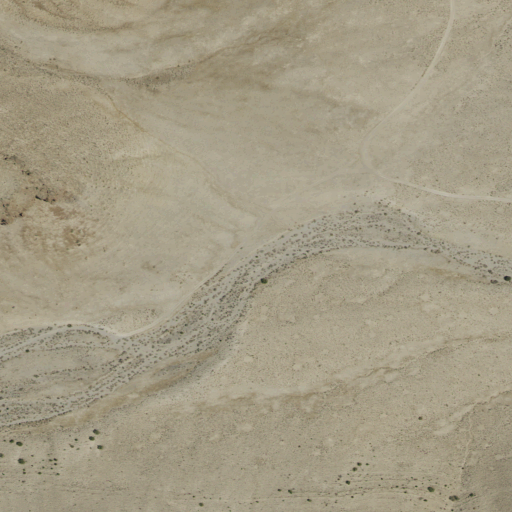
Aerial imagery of valley in Utah named Little Horse Canyon containing shrub and grassland